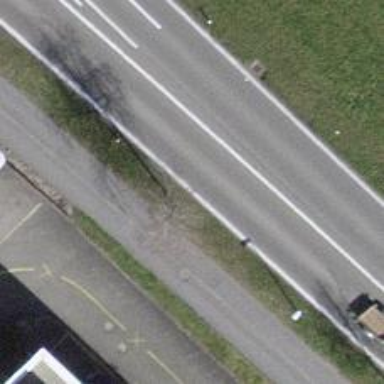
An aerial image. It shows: Avenue lined with trees.